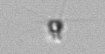
Label: Calciopappus